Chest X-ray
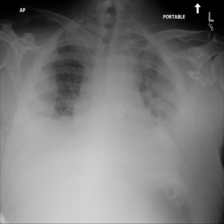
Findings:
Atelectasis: negative
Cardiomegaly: negative
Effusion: negative
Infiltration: negative
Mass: positive
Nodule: negative
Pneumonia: negative
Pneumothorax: negative
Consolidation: negative
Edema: negative
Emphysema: negative
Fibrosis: negative
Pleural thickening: negative
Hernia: negative